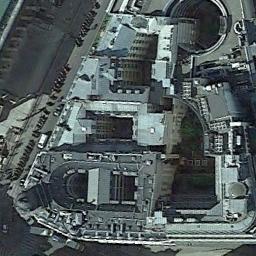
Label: commercial_area